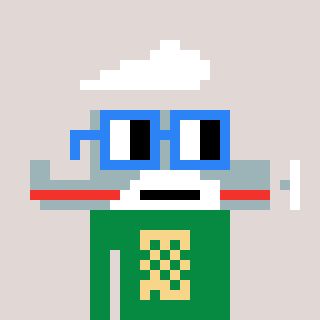
a pixel art character with square blue glasses, a plane-shaped head and a green-colored body on a warm background